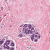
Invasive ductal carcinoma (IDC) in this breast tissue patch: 0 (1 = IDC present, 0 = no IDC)